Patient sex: M
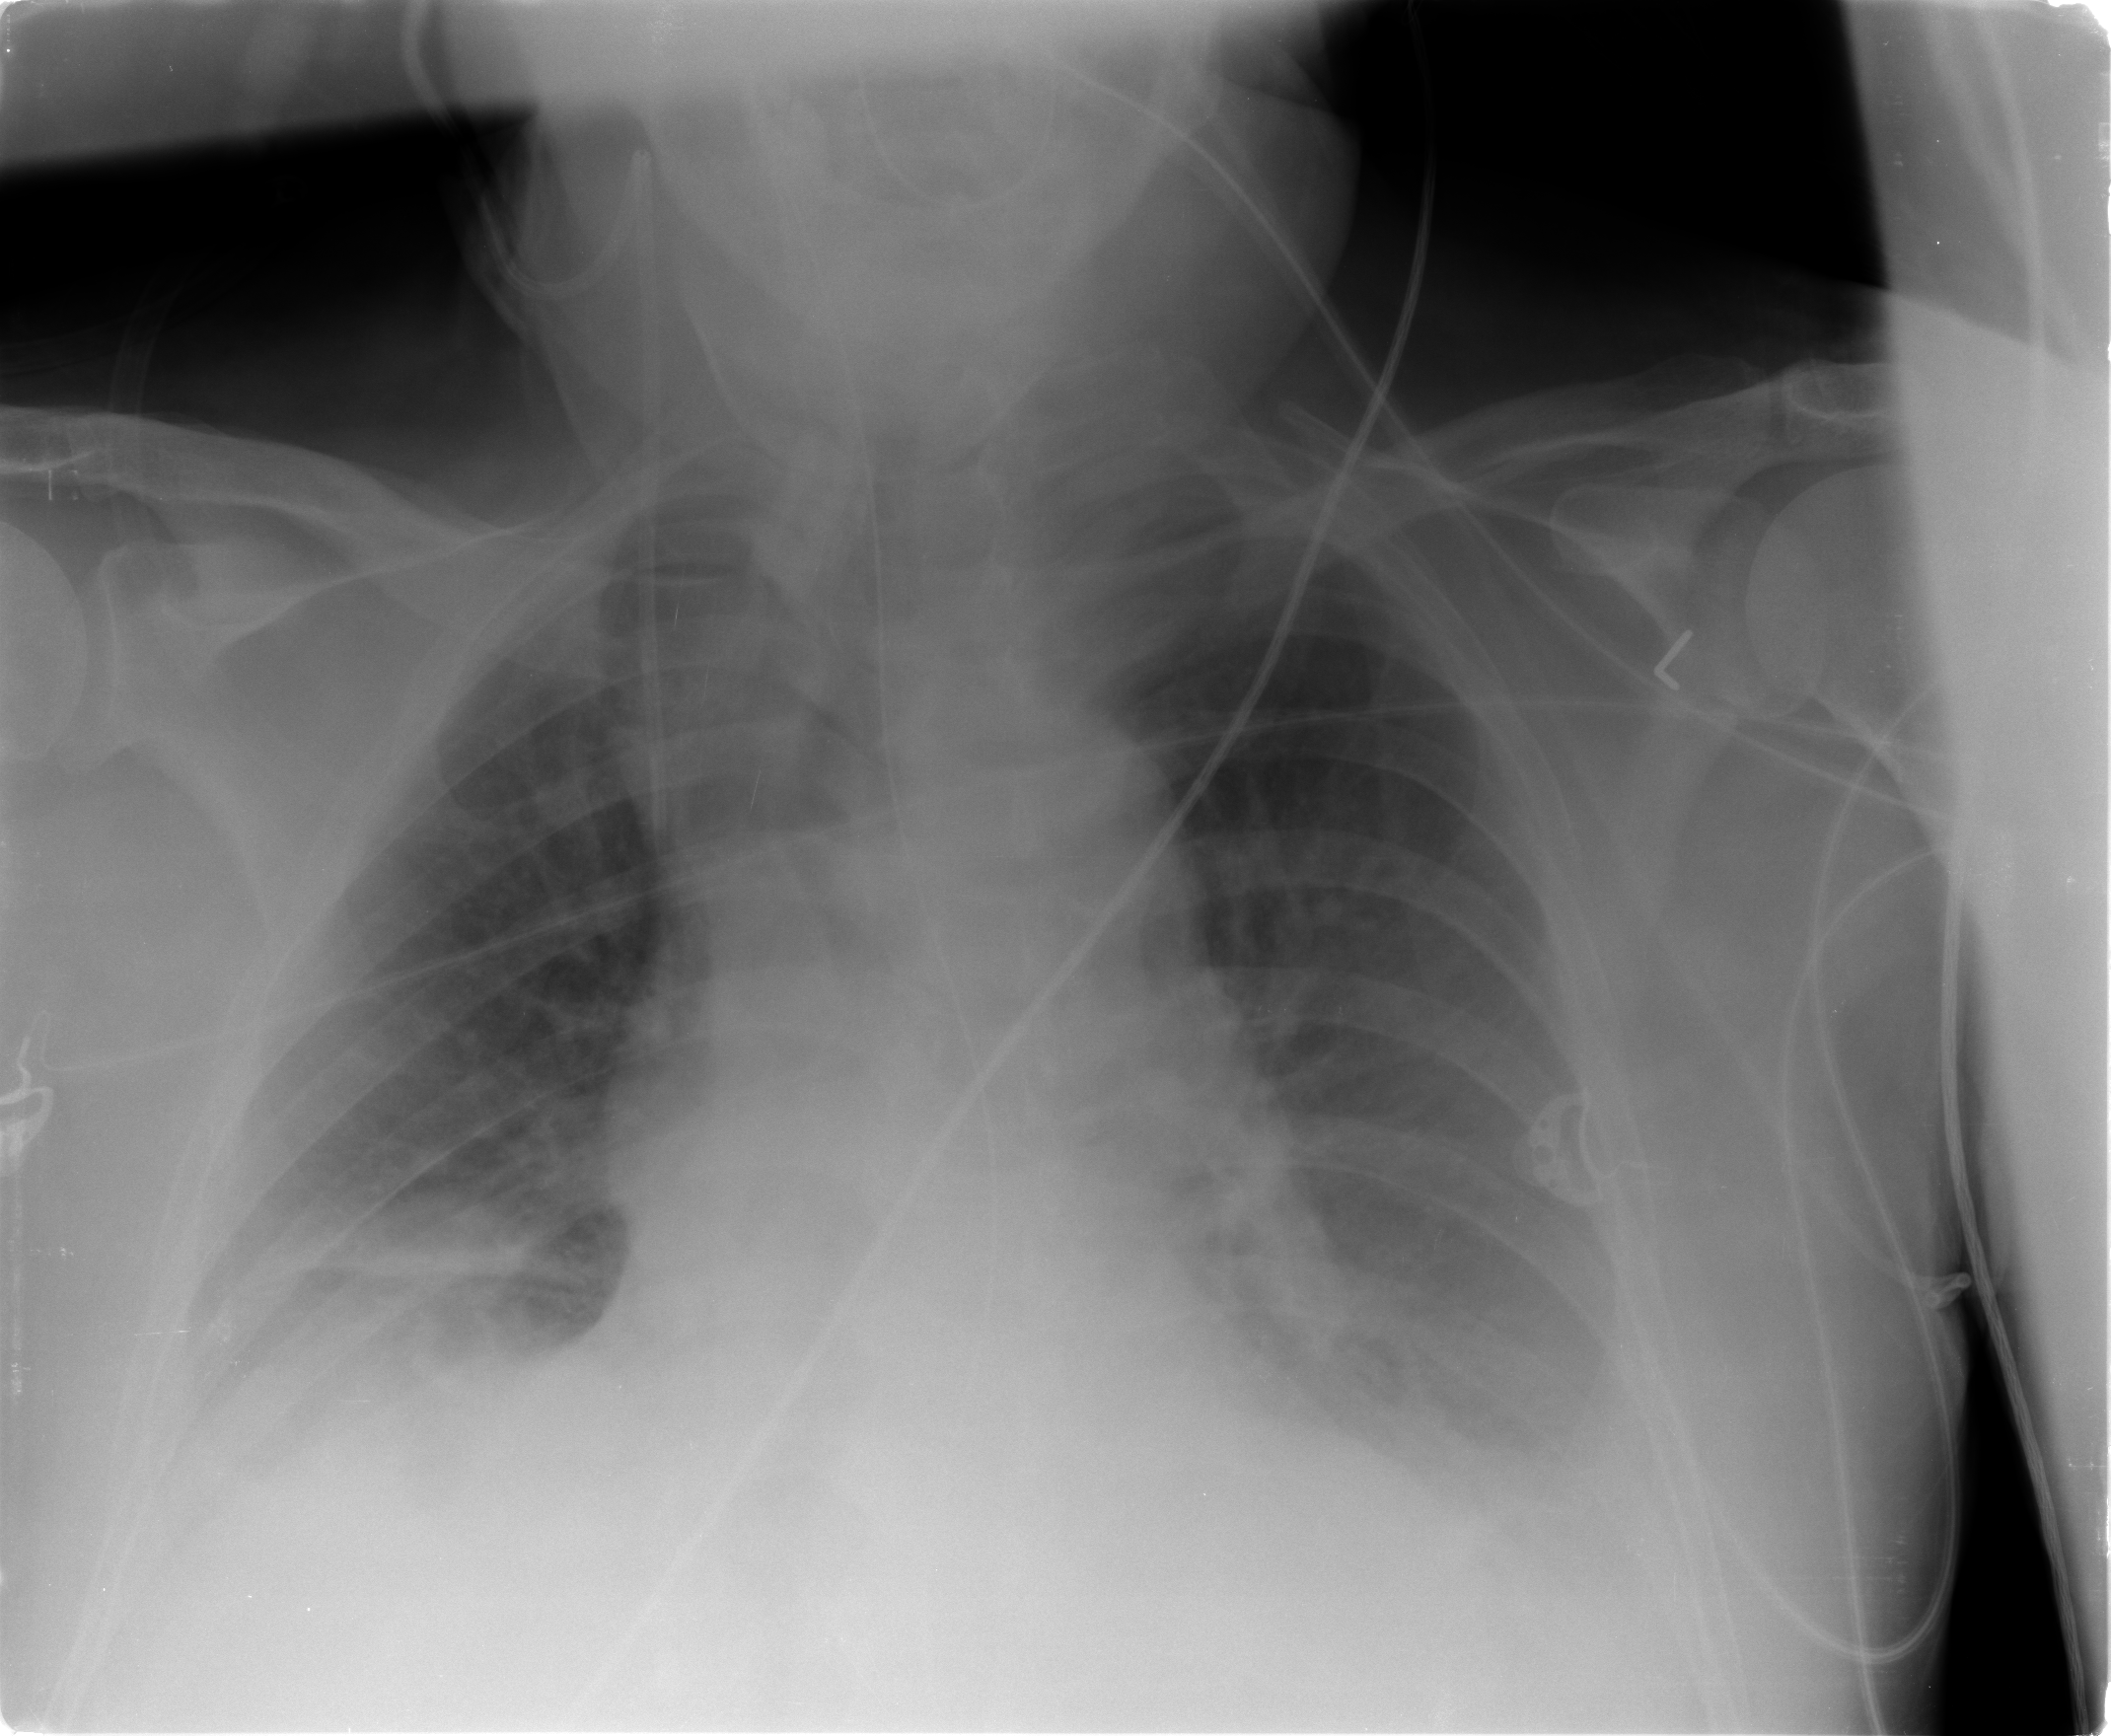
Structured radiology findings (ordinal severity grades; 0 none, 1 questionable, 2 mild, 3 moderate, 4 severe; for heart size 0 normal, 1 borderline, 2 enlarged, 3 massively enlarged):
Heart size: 0
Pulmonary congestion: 2
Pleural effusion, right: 2
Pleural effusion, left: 2
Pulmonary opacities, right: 0
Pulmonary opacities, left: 0
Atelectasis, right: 2
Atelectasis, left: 2